Question: Anyone seen this before? Notice in the image below the small capital "T" character in the middle right side on my dynamic table view.
This only happens if I set a sectionNameKeyPath in my initWithFetchRequest:request. If I set sectionNameKeyPath to nil, this goes away (as do my section headers)

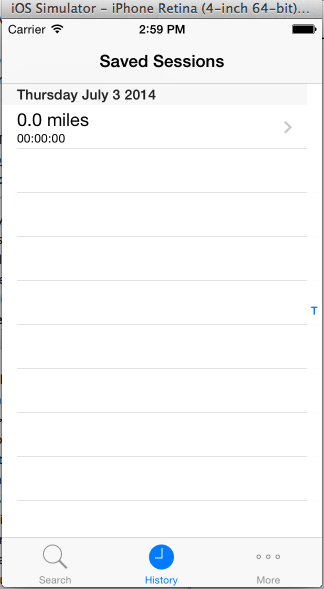
Answer: That "T" is the table's index. If you don't want it, don't have an index.
There is only one letter in the index because there is only one section and its name begins with "T" (for "Thursday").